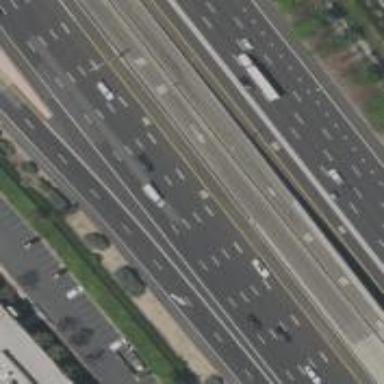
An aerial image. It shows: Asphalt motorway link.